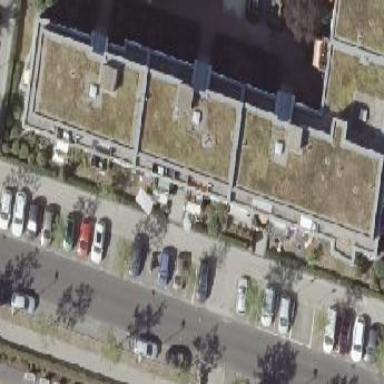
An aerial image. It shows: Building with apartments and flat roof.